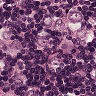
Metastatic tissue present: yes